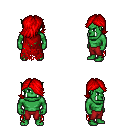
a pixel art fantasy rpg character, male body template, orc, green skin, red tattered cape, red pants, red swoop hairstyle, four views (front, back, left, right), 2x2 character sprite sheet, small pixel art, hard edges, no anti-aliasing